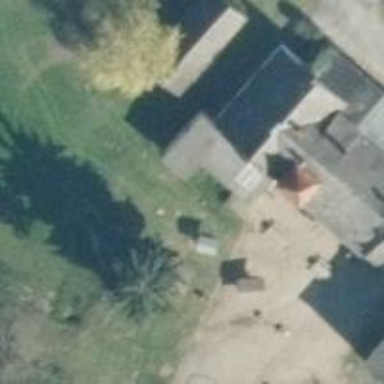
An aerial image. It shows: Café building that also serves as kiosk.